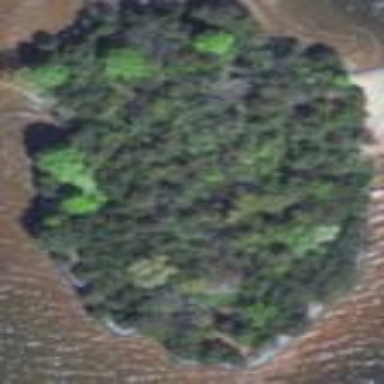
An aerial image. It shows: Islet surrounded by woodland.